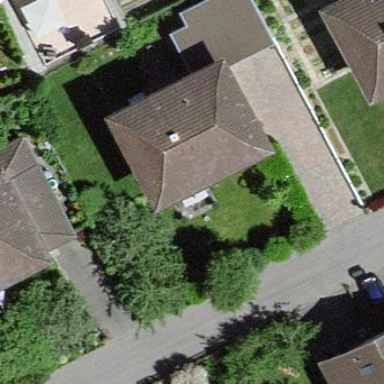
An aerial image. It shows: Residential building.